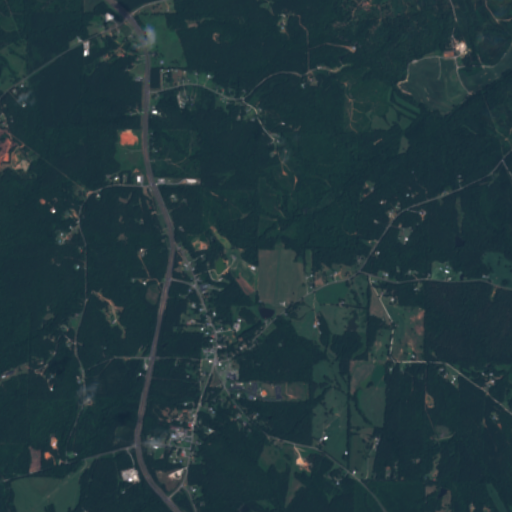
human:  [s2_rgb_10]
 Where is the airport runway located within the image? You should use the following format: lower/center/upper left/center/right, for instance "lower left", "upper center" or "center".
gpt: The airport runway is located in the lower left of the image.
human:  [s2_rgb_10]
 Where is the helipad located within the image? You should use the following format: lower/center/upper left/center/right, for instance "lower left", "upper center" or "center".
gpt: The helipad is located in the center left of the image.
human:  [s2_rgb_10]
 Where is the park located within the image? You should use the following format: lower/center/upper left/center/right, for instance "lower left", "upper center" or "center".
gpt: The park is located in the lower left of the image.
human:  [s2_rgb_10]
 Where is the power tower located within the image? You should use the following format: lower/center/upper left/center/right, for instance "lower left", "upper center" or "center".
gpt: There is no power tower in the image.